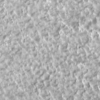
Label: not_dusty